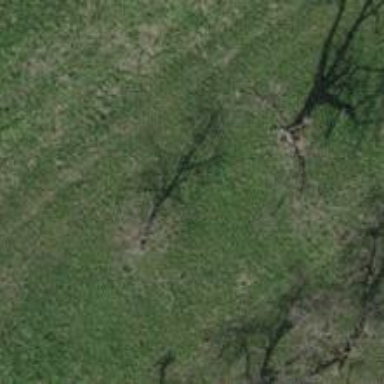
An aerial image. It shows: Single tag "natural: tree."